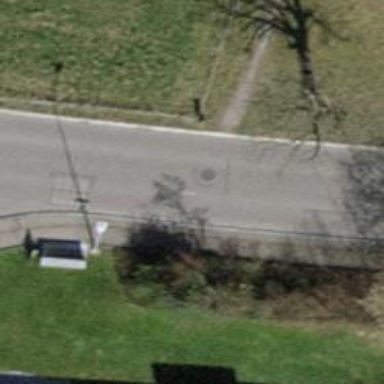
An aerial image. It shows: Compacted footway.